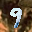
Label: 9